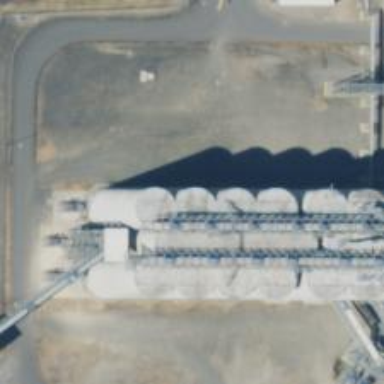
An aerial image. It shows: Silo.